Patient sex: M
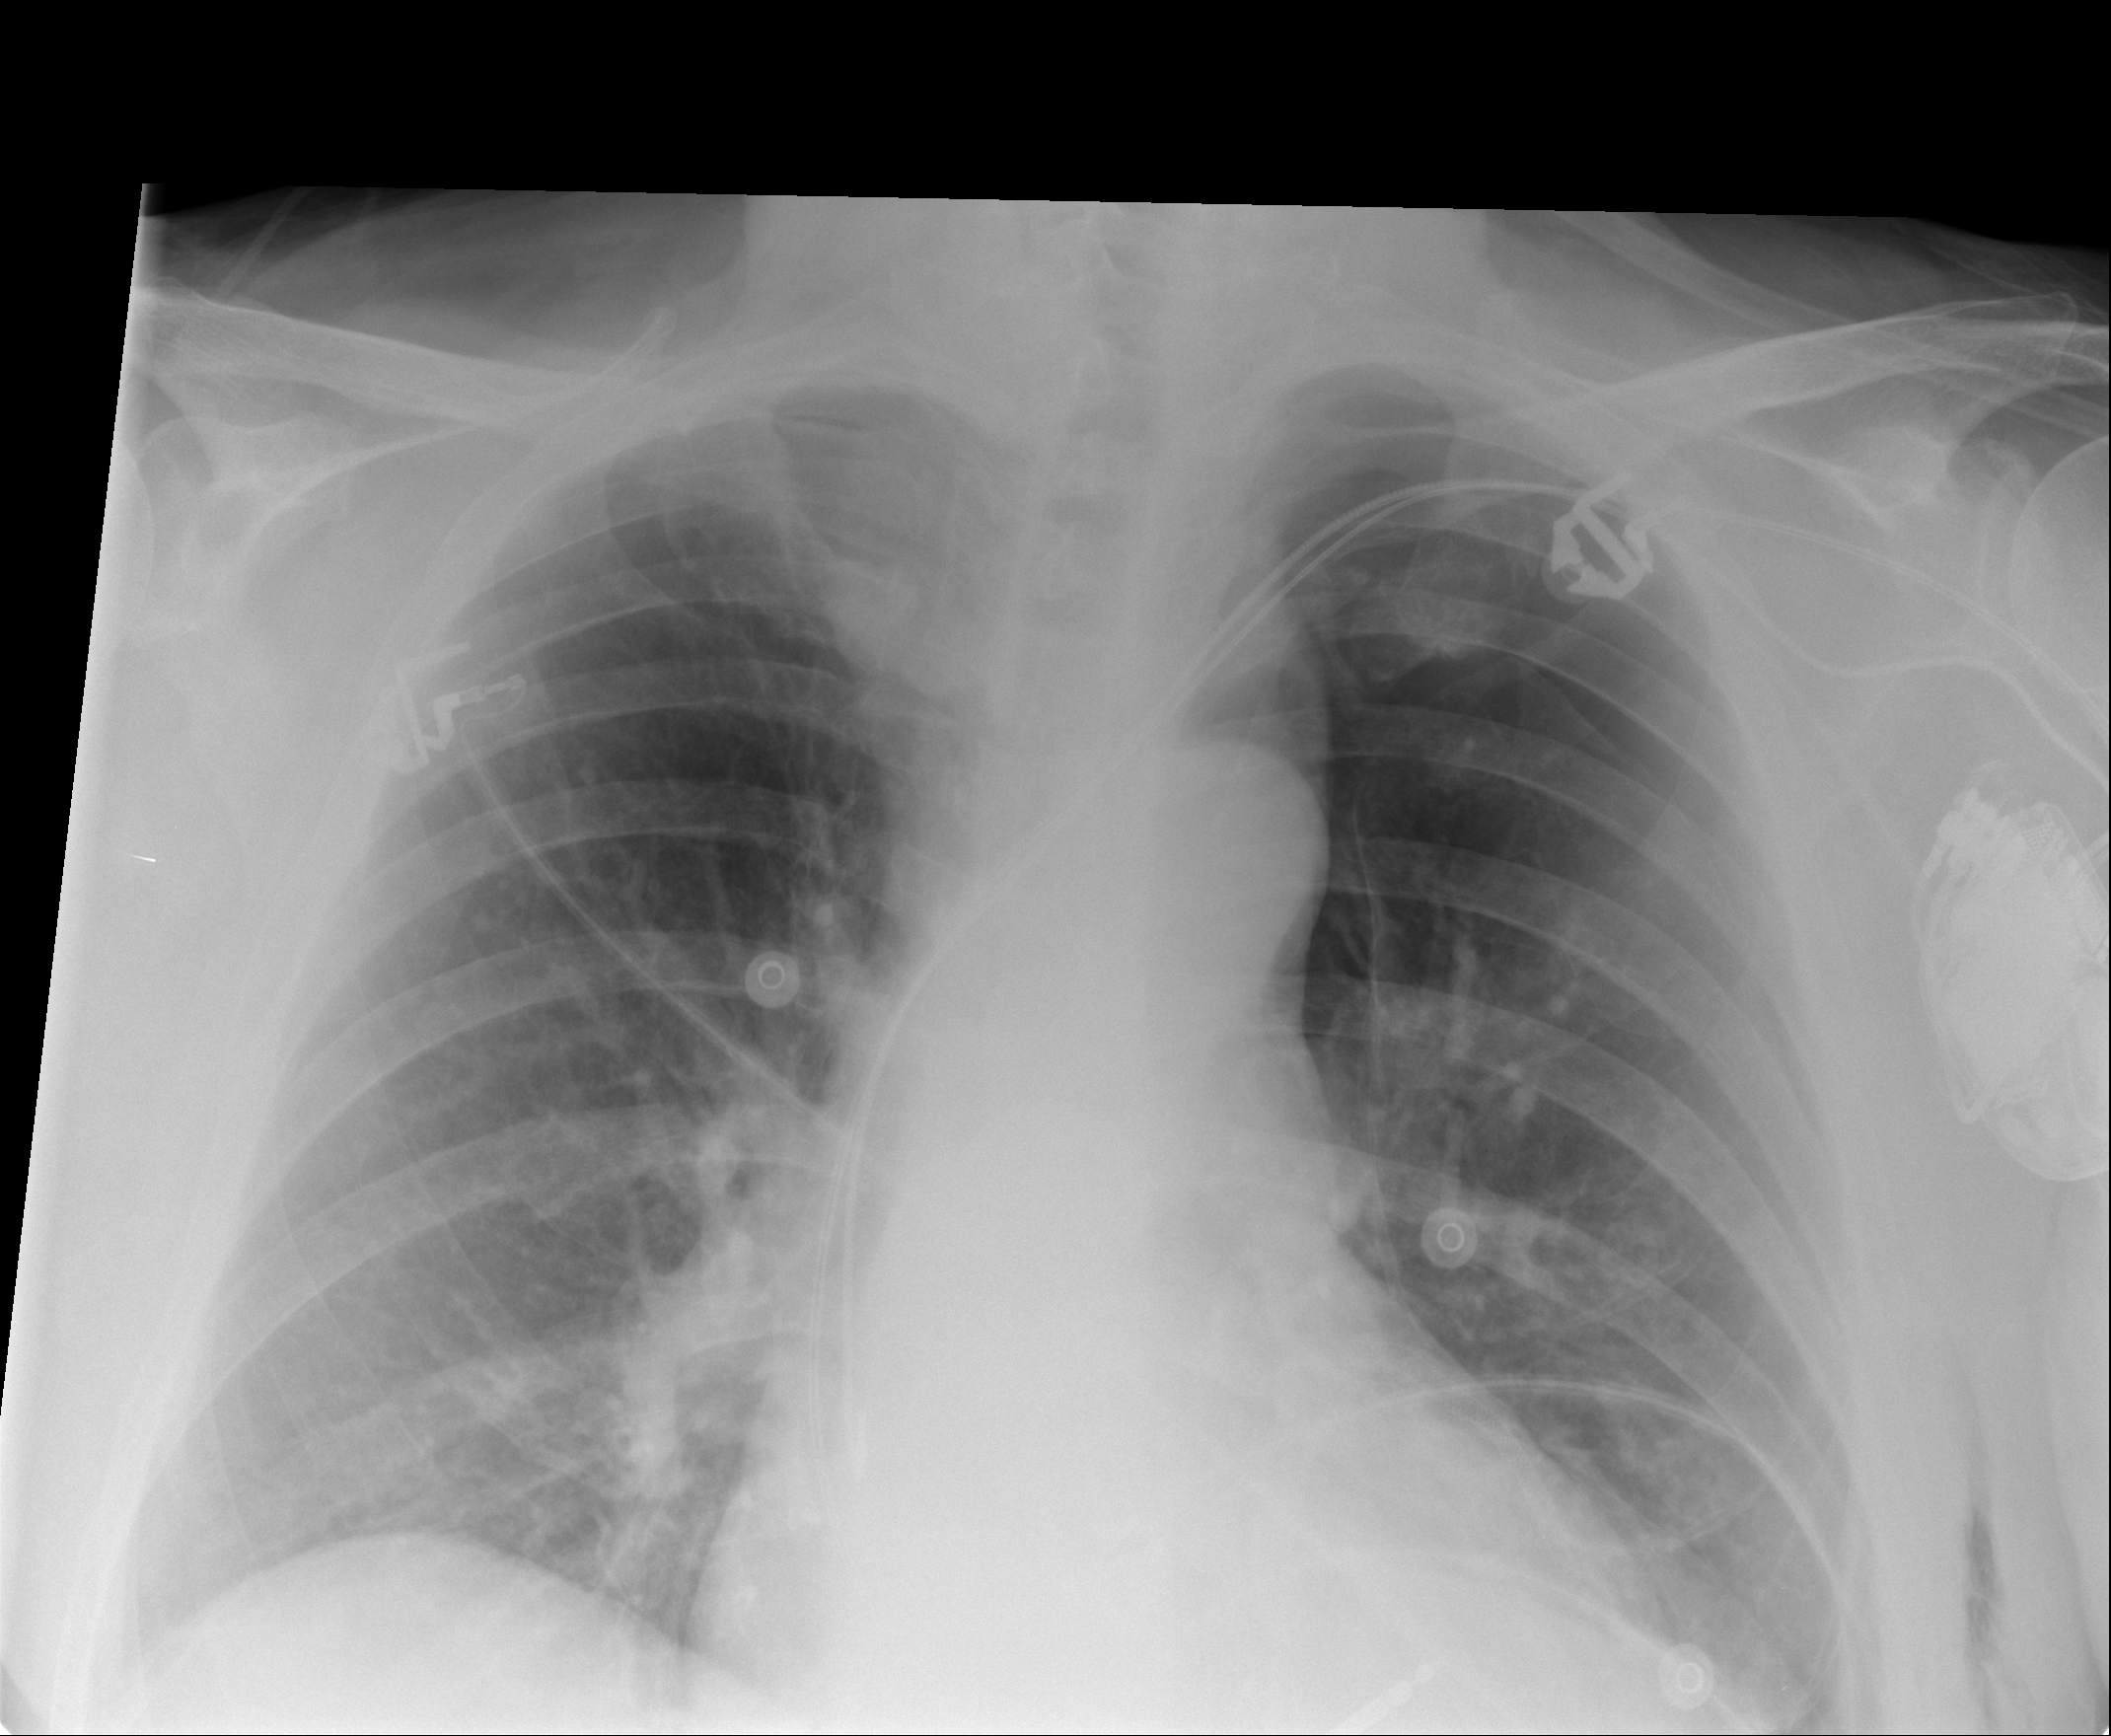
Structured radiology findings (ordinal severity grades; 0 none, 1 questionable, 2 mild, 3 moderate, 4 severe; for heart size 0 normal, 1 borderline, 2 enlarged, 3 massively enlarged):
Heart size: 1
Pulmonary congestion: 0
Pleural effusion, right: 0
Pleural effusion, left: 0
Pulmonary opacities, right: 0
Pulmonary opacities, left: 0
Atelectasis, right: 2
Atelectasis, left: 2